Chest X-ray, PA view. Patient: 38 years old, sex F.
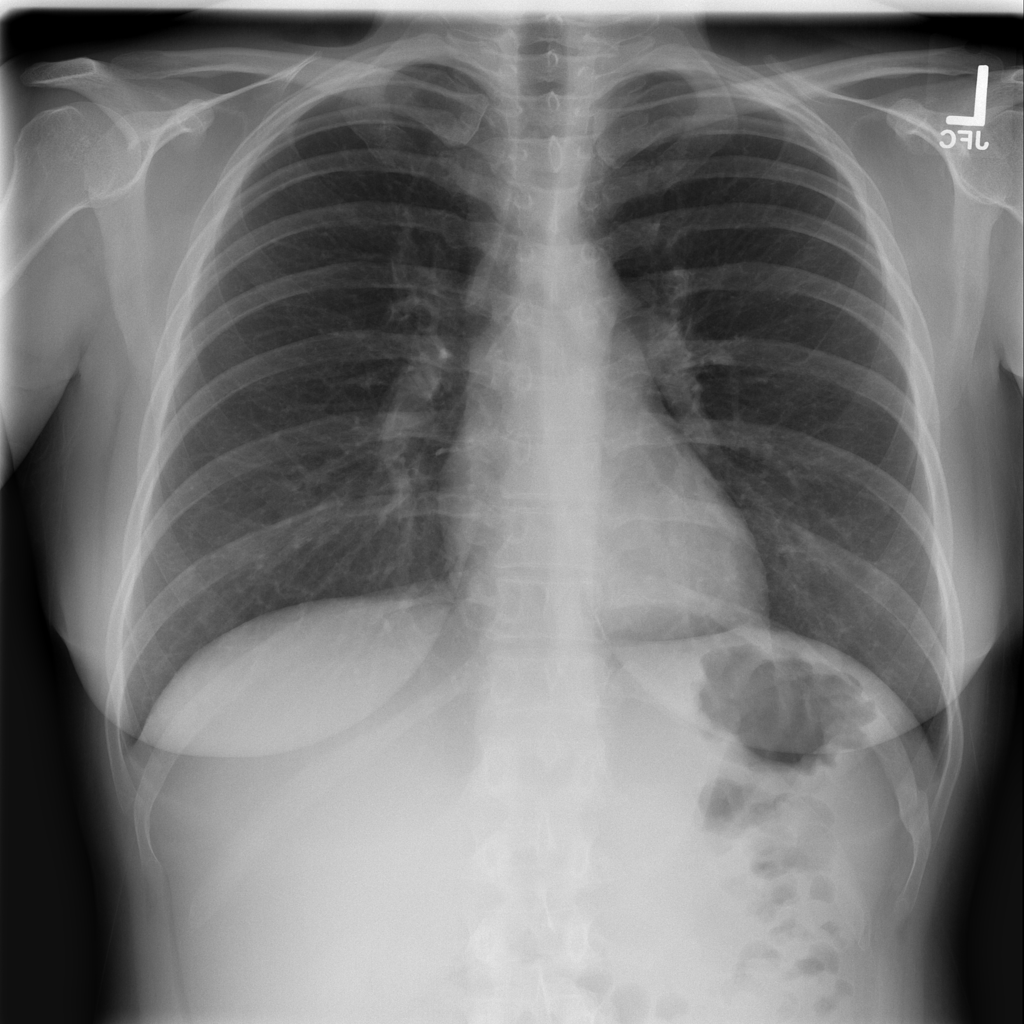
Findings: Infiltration